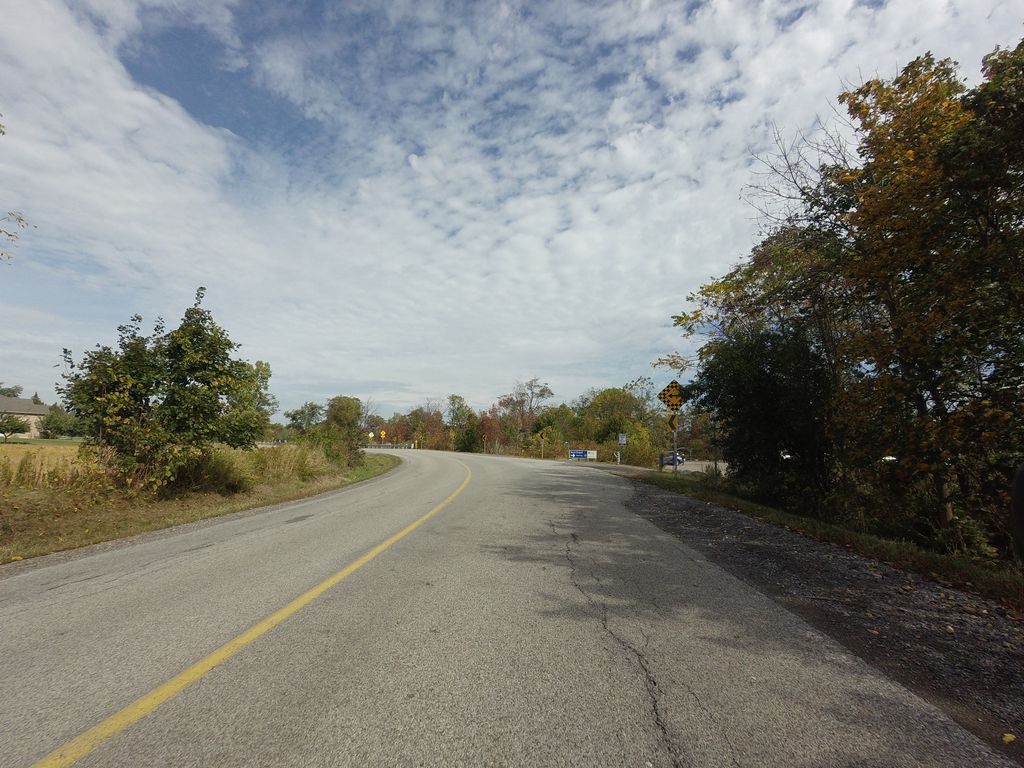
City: hamilton